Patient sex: M
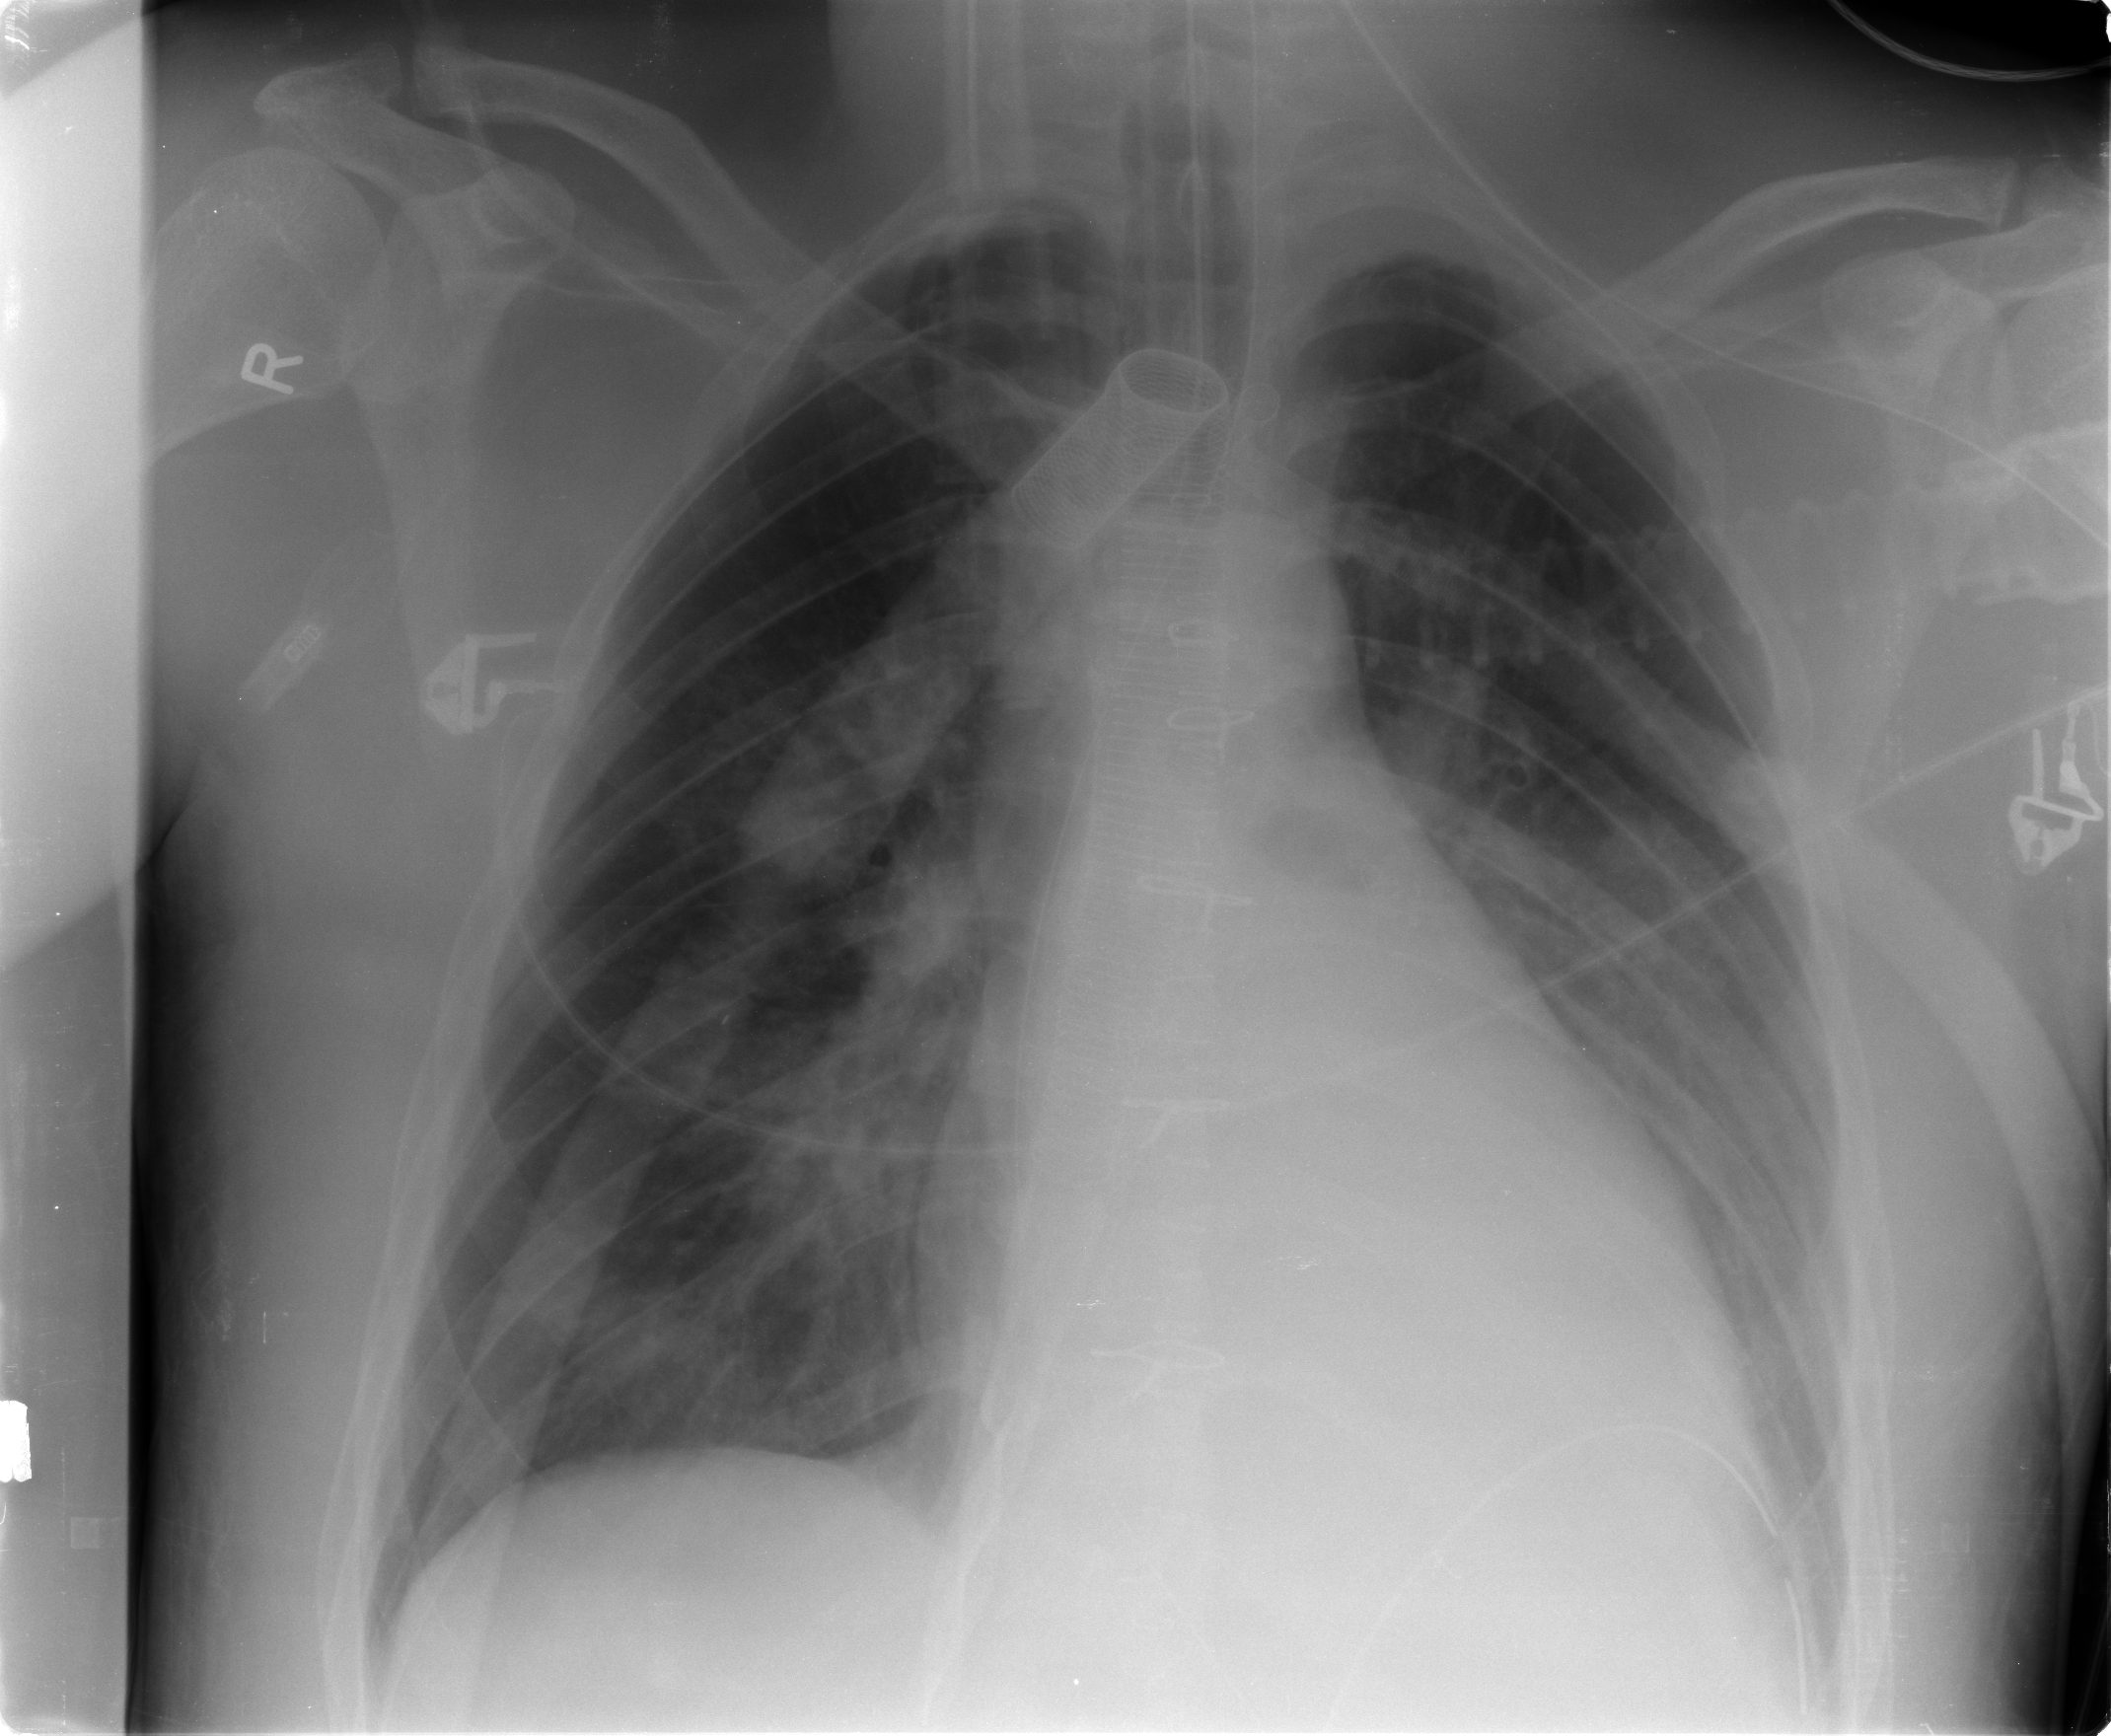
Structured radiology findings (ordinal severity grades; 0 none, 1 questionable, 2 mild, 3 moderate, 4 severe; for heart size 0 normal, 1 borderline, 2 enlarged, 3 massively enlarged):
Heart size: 2
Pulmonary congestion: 2
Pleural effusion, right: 0
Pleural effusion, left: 2
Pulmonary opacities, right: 2
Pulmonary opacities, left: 0
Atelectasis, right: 2
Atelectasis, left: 2